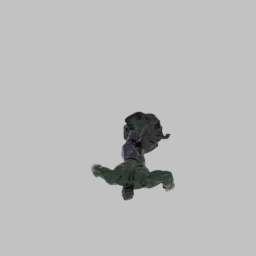
Label: people